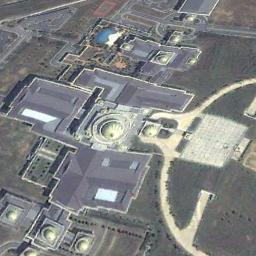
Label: palace